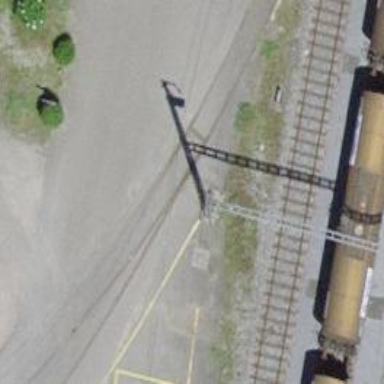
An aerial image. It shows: Railway switch.